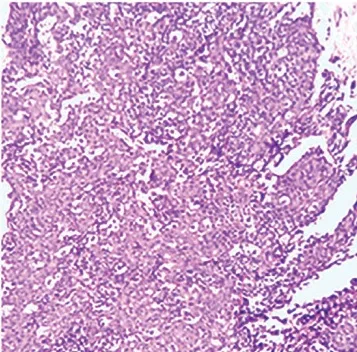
(C) H&E staining of bladder invasion lesions showing poorly differentiated prostatic adenocarcinoma with a Gleason score of 5 + 5 = 10.
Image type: pathology (h&e)